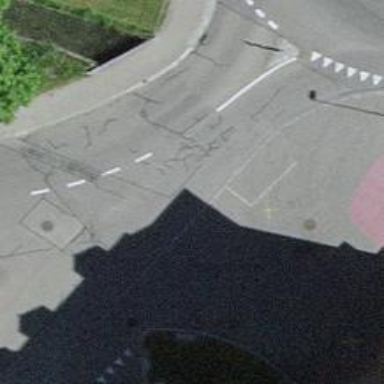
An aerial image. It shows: Zebra crossing on the road.